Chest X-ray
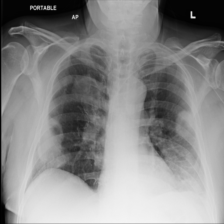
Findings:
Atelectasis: positive
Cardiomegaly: negative
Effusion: negative
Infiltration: positive
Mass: positive
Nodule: negative
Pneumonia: negative
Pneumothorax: negative
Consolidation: negative
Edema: negative
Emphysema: negative
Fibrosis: negative
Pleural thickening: negative
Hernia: negative